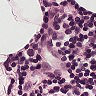
Metastatic tissue present: no